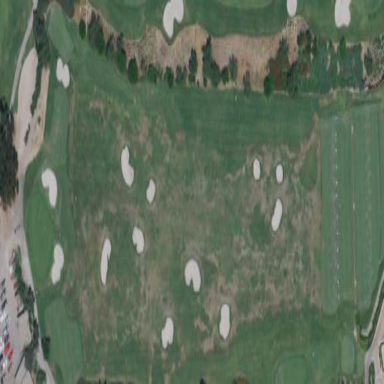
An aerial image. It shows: Grassy area designated for driving range golf.